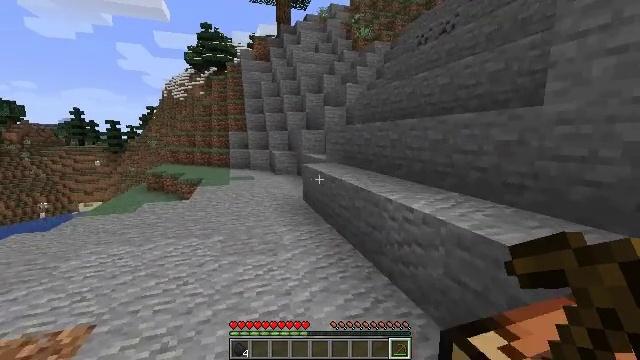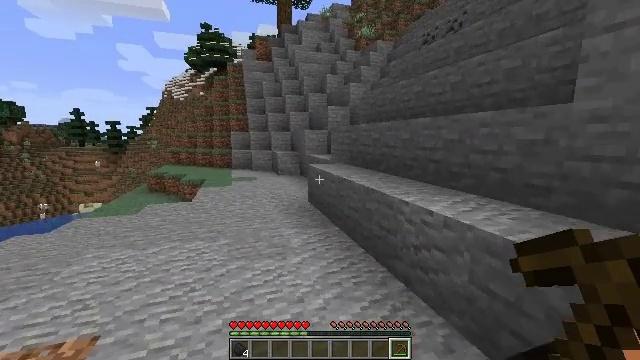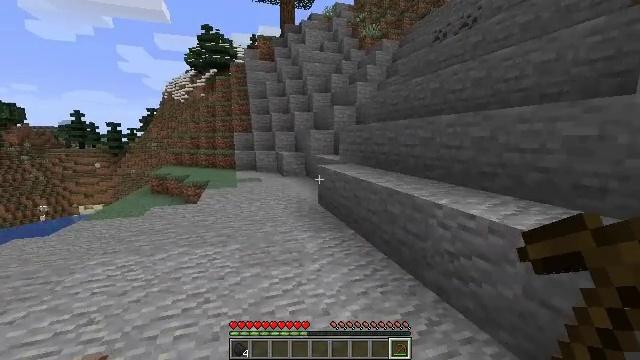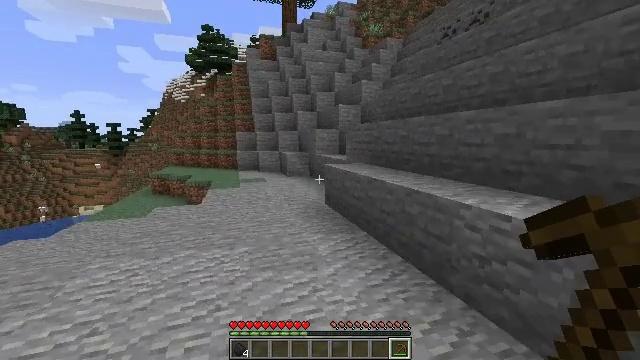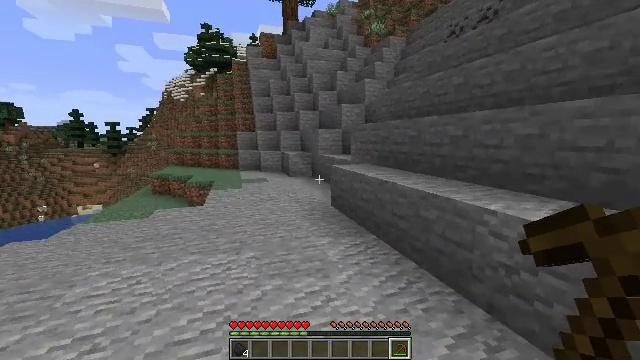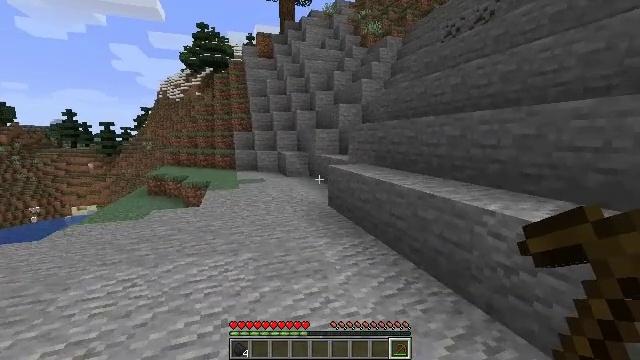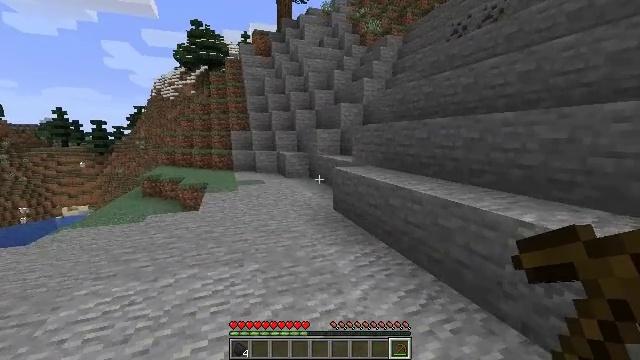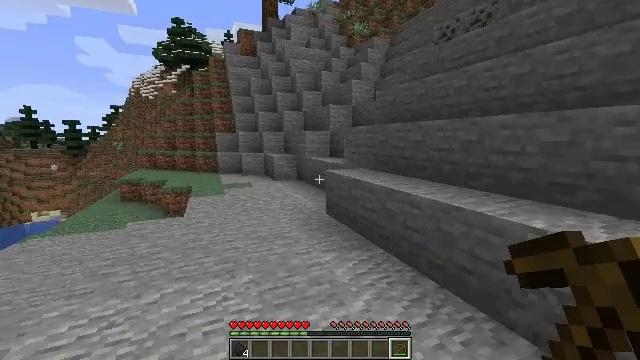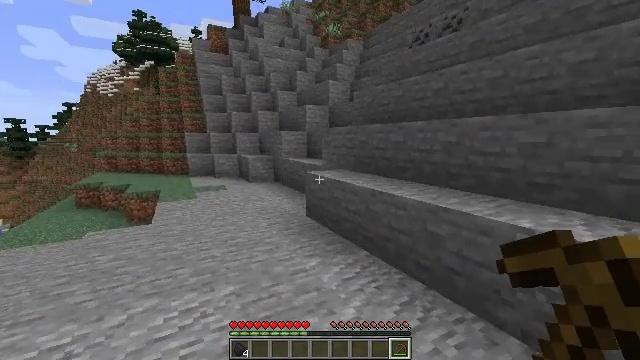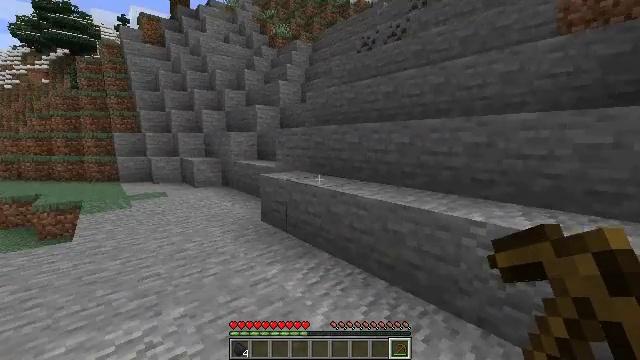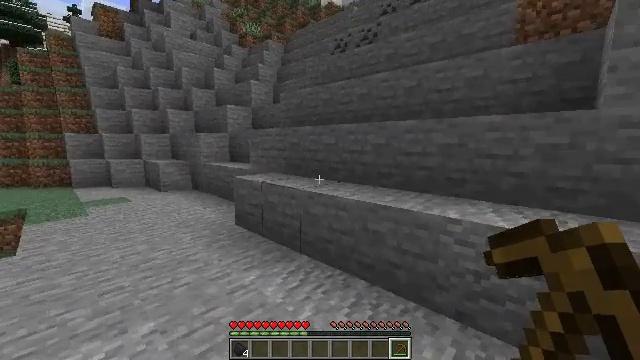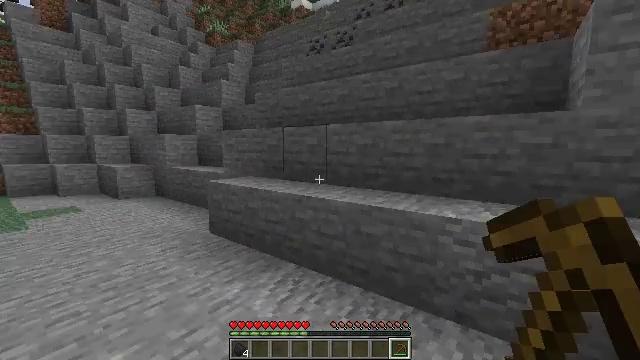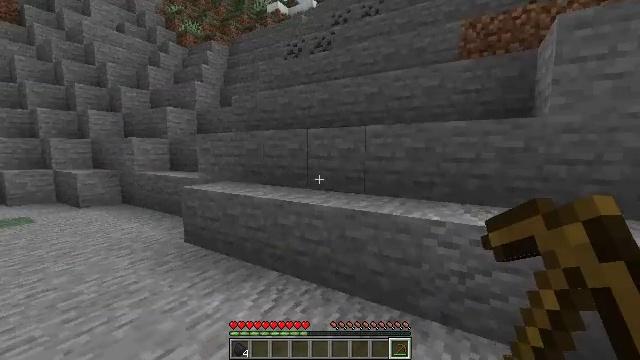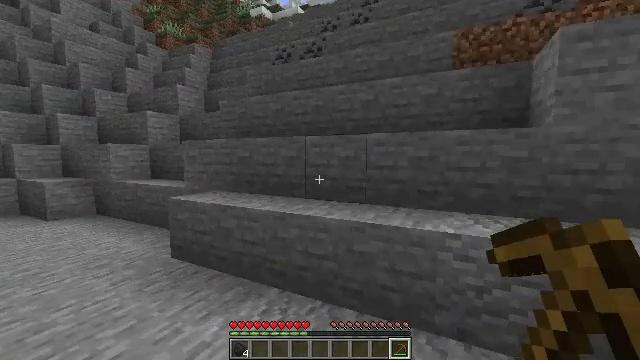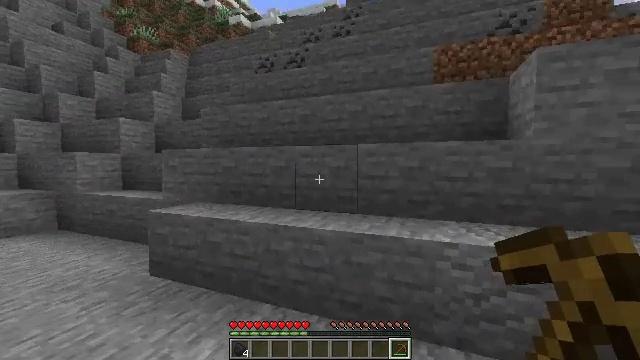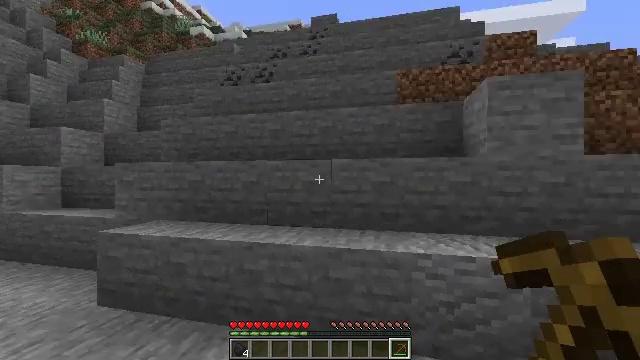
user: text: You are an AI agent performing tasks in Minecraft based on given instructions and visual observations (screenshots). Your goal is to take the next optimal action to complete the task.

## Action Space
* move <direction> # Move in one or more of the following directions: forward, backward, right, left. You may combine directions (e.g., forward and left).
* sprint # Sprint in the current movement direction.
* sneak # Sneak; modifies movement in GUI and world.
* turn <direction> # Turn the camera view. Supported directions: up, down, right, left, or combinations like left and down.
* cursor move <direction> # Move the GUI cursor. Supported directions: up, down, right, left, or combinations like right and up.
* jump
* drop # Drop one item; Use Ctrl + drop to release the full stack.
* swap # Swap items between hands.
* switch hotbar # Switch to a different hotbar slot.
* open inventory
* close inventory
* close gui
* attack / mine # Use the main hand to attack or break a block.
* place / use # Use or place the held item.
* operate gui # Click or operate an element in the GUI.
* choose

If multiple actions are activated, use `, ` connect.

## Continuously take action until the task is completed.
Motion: motion action
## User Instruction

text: Harvest stone in the caves.
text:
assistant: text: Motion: move forward and move left
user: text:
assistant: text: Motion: move forward and move left
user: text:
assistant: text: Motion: move forward and move left
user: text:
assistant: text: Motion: move forward and move left
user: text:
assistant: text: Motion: move forward and move left
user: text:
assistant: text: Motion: move forward and move left, turn right
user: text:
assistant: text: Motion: move forward and move left, turn right
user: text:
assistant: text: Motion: move forward and move left, turn right
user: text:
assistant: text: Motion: move forward and move left, turn right
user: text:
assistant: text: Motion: move forward and move left, turn right
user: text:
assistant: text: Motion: move forward and move left, turn right
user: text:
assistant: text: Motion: move forward and move left, turn right and up
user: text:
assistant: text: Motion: move left, turn right and up
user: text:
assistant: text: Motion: move left, turn right and up
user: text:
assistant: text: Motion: move left, turn right and up
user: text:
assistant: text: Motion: move left, turn right and up
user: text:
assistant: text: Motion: move left, turn right and up
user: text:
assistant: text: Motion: move left, turn right
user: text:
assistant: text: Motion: move left, turn right
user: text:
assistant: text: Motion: move left
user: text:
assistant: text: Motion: no_op
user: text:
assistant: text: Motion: no_op
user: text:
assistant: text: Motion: no_op
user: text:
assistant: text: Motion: no_op
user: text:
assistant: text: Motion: no_op
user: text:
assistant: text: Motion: no_op
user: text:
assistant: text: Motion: no_op
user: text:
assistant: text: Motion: turn left
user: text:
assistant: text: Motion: turn left
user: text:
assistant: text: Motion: turn left